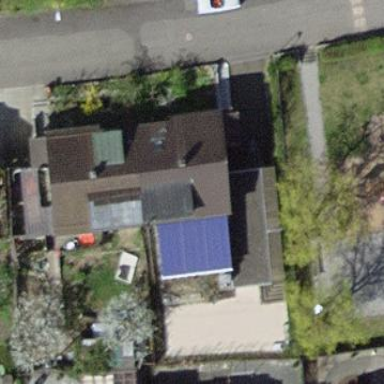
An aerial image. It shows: Semi-detached house with gabled roof.